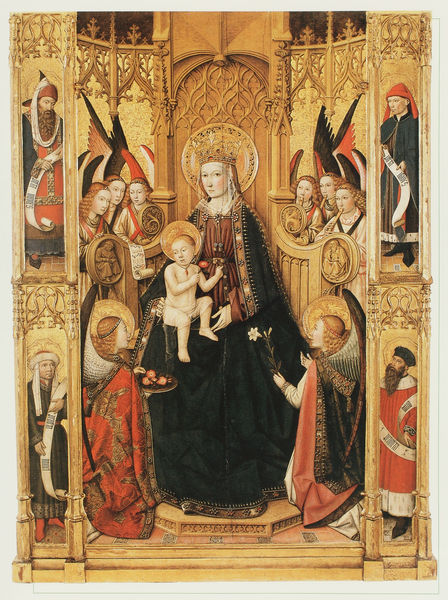
Titel: Mare de Déu; Muttergottes
Künstler: Jaume Huguet
Institution: Barcelona, Museu Nacional d’Art de Catalunya
Schlagwörter: flügel, gemälde, nackt, umhang, weiß, frauen, gelb, mädchen, blume, frau, kleid, schwarz, rot, hochformat, rock, falten, teller, gewand, gold, mantel, reich, sitzend, stoff, gewänder, kind, mutter, musik, gotik, krone, locken, engel, frucht, früchte, baby, thron, verzierung, stufe, faltenwurf, podest, medaillon, religion, trohn, tron, lilie, altar, heiligenschein, nimbus, christus, jesus, posaunen, schriftrolle, königlich, königin, heilige, trompeten, heilig, maria, madonna, verzeirung, heiland, mutter gottes, turban, ikone, altarbild, christi, banderole, gebälk, jesuskind, stifter, geschenke, christuskind, schriftbänder, kirchenväter, engelschor, engelsflügel, fruch, banderolen, maria heilige anbetung katholisch, rocjk